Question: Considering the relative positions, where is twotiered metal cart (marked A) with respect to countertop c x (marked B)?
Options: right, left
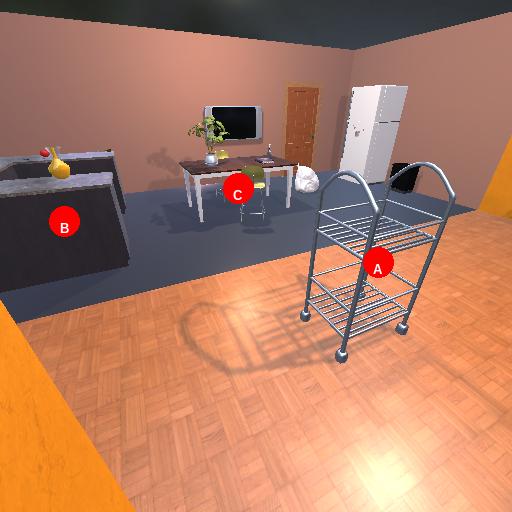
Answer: right